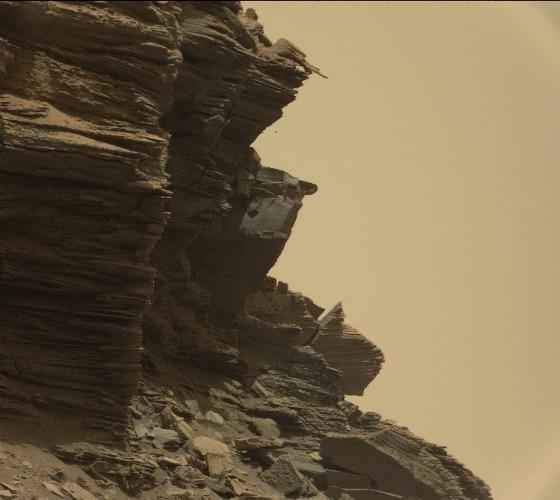
Terrain classes present: Bedrock, Gravel / Sand / Soil, Rock, Shadow, Sky / Distant Mountains